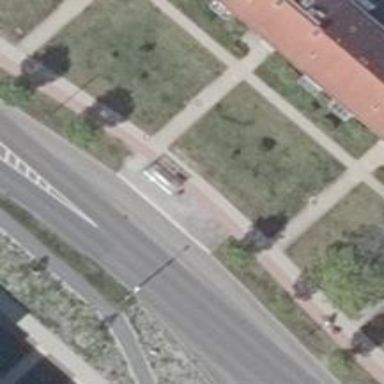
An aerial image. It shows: Shelter for public transport.